Question: I'm using the 'GraphicsPath' object to draw text in a rectangle. The rectangle is larger than the text, and I want to draw the text in any of the rectangle's corners, and also at the center of its edges.
The problem I have is that when I draw the path, a border is being left around the source rectangle. I want to be able to eliminate that border and make the text touch its bounding rectangle.
Here is the code I have:
'''
private void Form1_Paint(object sender, PaintEventArgs e)
{
var g = e.Graphics;
g.SmoothingMode = SmoothingMode.HighQuality;
Rectangle textRect = new Rectangle(100, 100, 150, 150);
Font f = new Font("Arial", 16);
float emSize = f.Height * f.FontFamily.GetCellAscent(f.Style) /
f.FontFamily.GetEmHeight(f.Style);
foreach (StringAlignment lineAlignment in Enum.GetValues(typeof(StringAlignment)))
{
foreach (StringAlignment alignment in Enum.GetValues(typeof(StringAlignment)))
{
StringFormat sf = new StringFormat() { LineAlignment = lineAlignment, Alignment = alignment };
using (GraphicsPath gp = new GraphicsPath())
{
gp.AddString("txt", f.FontFamily, (int)f.Style, emSize, textRect, sf);
RectangleF bounds = gp.GetBounds();
g.FillPath(Brushes.Black, gp);
g.DrawRectangle(Pens.Red, Rectangle.Round(bounds));
}
}
}
g.DrawRectangle(Pens.Blue, textRect);
}
'''
And here is the result:

Basically, I want the red rectangles (and the text they contain) to touch the blue rectangle, and to eliminate the border between them. Also, I need to use the 'GraphicsPath' and not 'DrawString'.
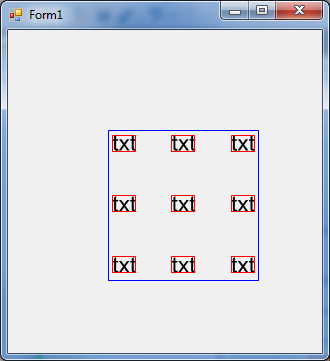
Answer: I ended up writing a helper method to calculate the offset of the rectangles and translate the text before drawing it. Here is the method I wrote:
'''
private PointF FixAlignment(RectangleF parentRect, RectangleF childRect,
StringAlignment lineAlignment, StringAlignment alignment)
{
float xOffset = 0;
float yOffset = 0;
switch (lineAlignment)
{
case StringAlignment.Near:
yOffset = parentRect.Top - childRect.Top;
break;
case StringAlignment.Far:
yOffset = parentRect.Bottom - childRect.Bottom;
break;
}
switch (alignment)
{
case StringAlignment.Near:
xOffset = parentRect.Left - childRect.Left;
break;
case StringAlignment.Far:
xOffset = parentRect.Right - childRect.Right;
break;
}
return new PointF(xOffset, yOffset);
}
'''
I used it in the 'Form1_Paint' method like this:
'''
private void Form1_Paint(object sender, PaintEventArgs e)
{
var g = e.Graphics;
g.SmoothingMode = SmoothingMode.HighQuality;
Rectangle textRect = new Rectangle(100, 100, 150, 150);
Font f = new Font("Arial", 16);
float emSize = f.Height * f.FontFamily.GetCellAscent(f.Style) /
f.FontFamily.GetEmHeight(f.Style);
foreach (StringAlignment lineAlignment in Enum.GetValues(typeof(StringAlignment)))
{
foreach (StringAlignment alignment in Enum.GetValues(typeof(StringAlignment)))
{
StringFormat sf = new StringFormat() { LineAlignment = lineAlignment, Alignment = alignment };
using (GraphicsPath gp = new GraphicsPath())
{
gp.AddString("txt", f.FontFamily, (int)f.Style, emSize, textRect, sf);
RectangleF bounds = gp.GetBounds();
// Calculate the rectangle offset
PointF offset = FixAlignment(textRect, bounds, lineAlignment, alignment);
// Translate using the offset
g.TranslateTransform(offset.X, offset.Y);
g.FillPath(Brushes.Black, gp);
g.DrawRectangle(Pens.Red, Rectangle.Round(bounds));
// Translate back to the original location
g.TranslateTransform(-offset.X, -offset.Y);
}
}
}
g.DrawRectangle(Pens.Blue, textRect);
}
'''
Here is the result: